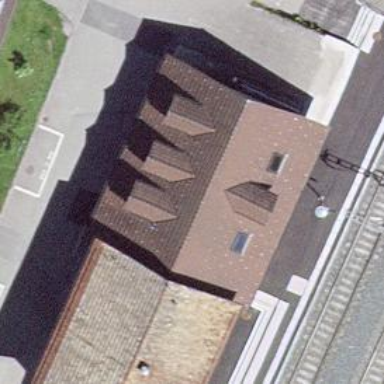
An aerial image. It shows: Railway station that also serves as public transport station.